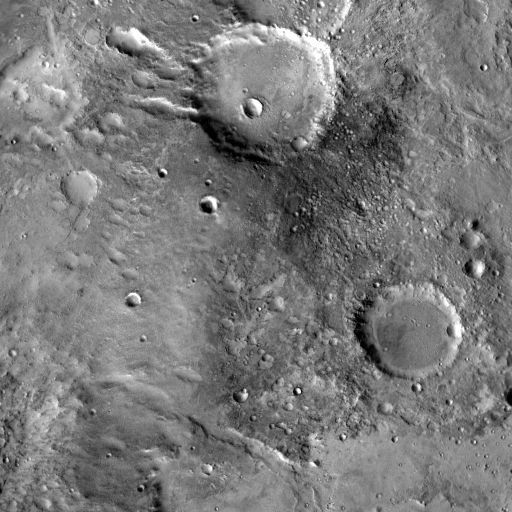
Crater classes present: Background, Other, Buried, Secondary